Here is a 2-D grayscale rendering of raw bearing vibration samples (signal-to-image). What is the most likely bearing condition (normal, inner_race, outer_race, ball)?
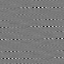
Answer: outer_race